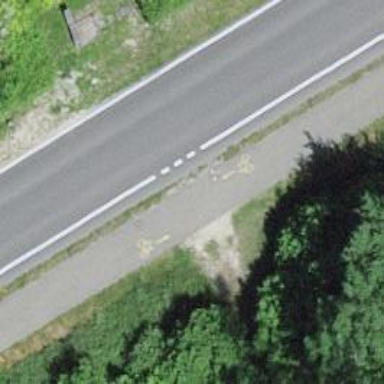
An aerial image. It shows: Cycleway.